RGB frame:
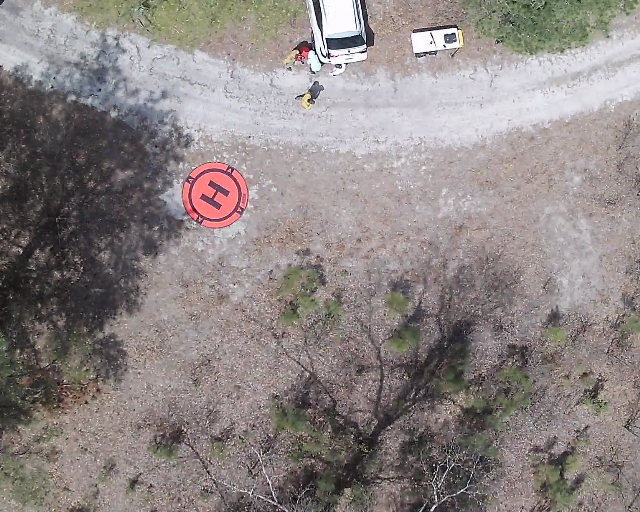
Thermal frame:
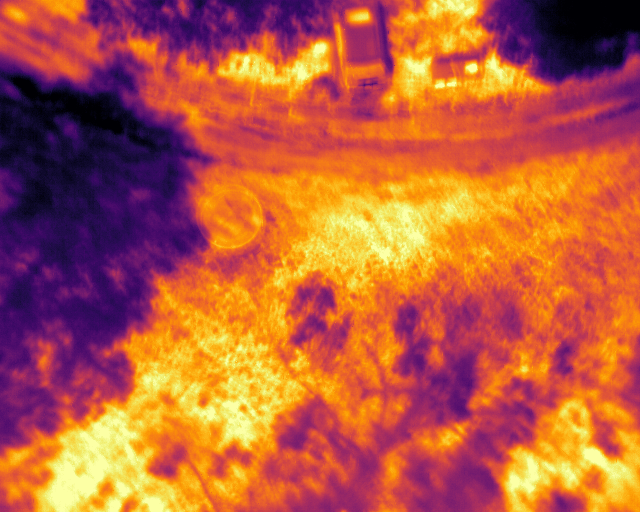
Captured: 2026-02-26 02:26:40
Pixels at or above 80 °C: 0 (fraction of frame: 0)